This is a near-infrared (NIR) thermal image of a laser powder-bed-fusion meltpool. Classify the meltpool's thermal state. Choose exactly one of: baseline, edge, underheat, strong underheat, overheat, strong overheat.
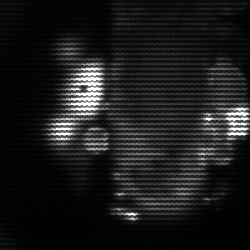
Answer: strong underheat